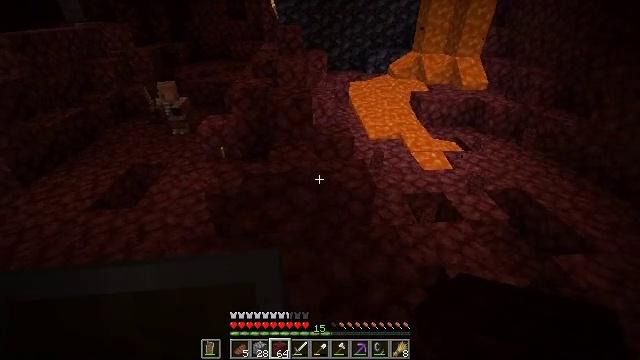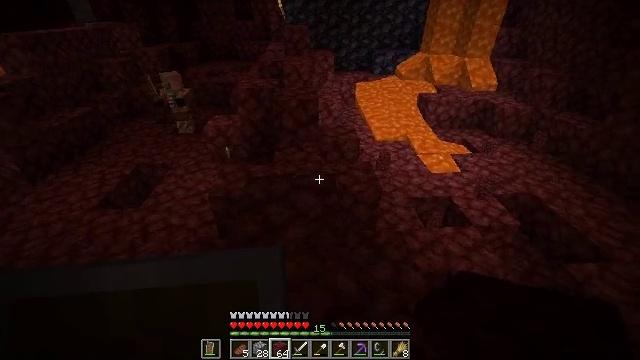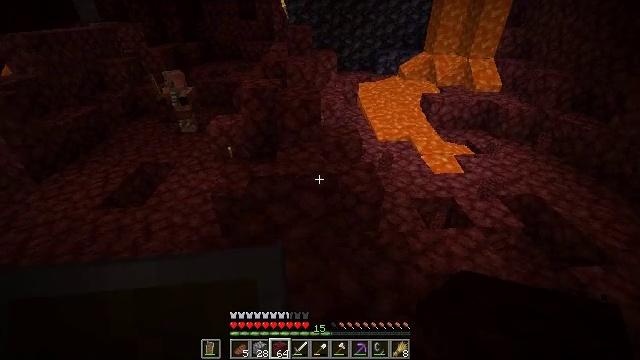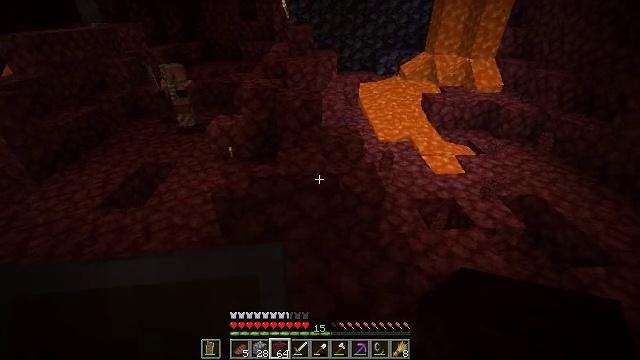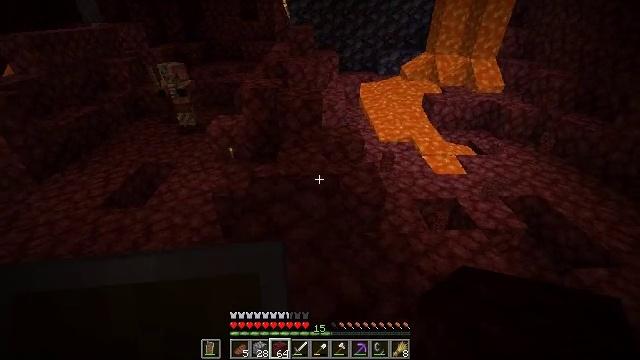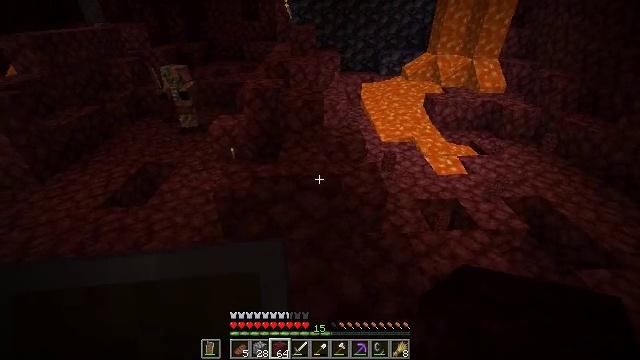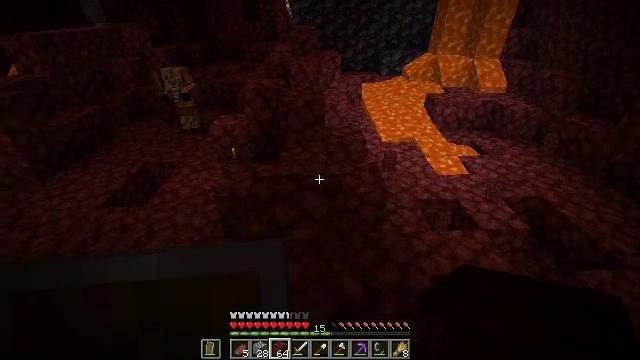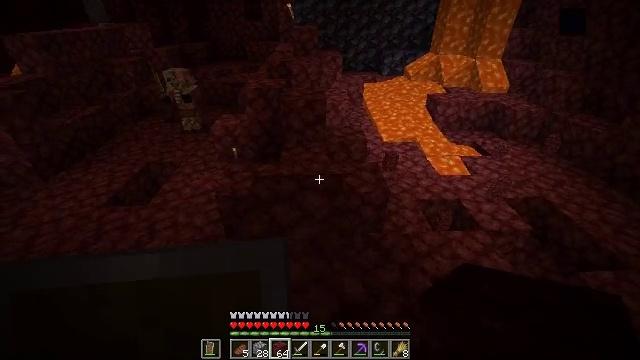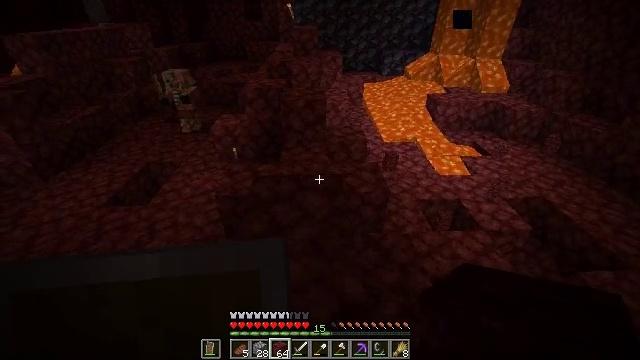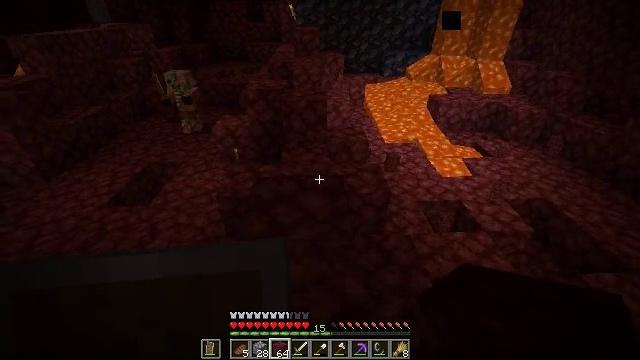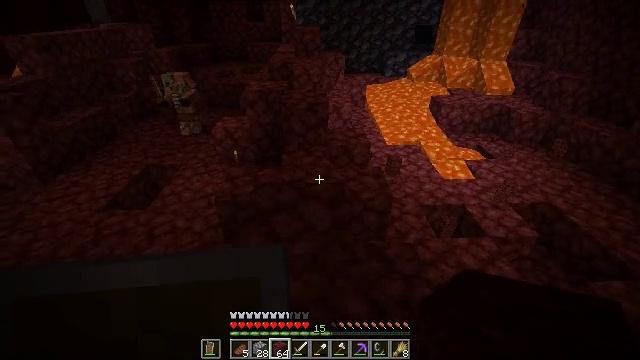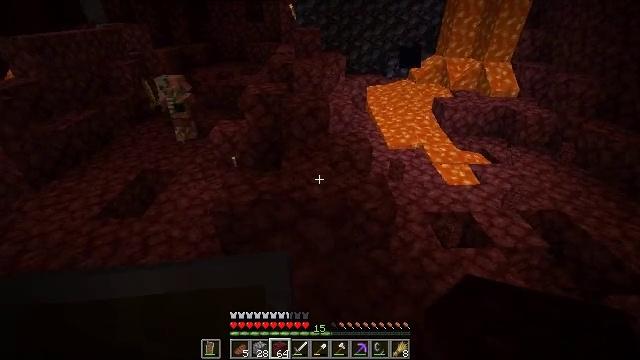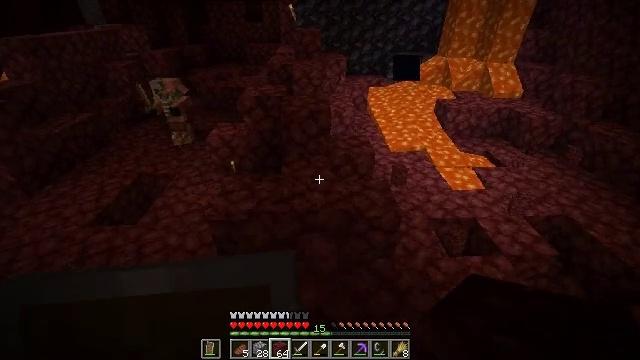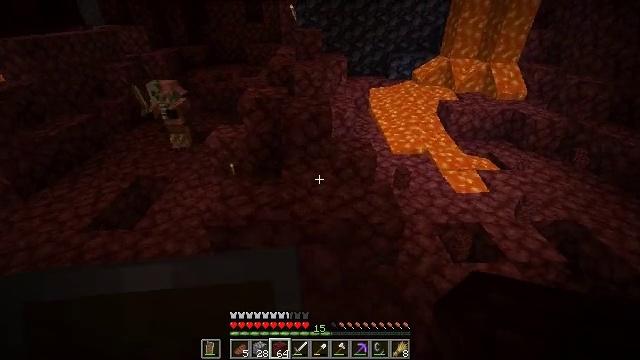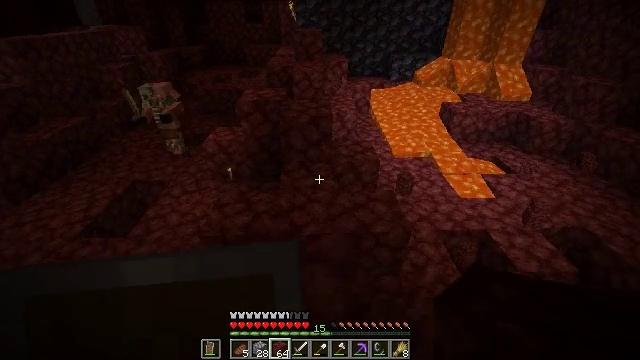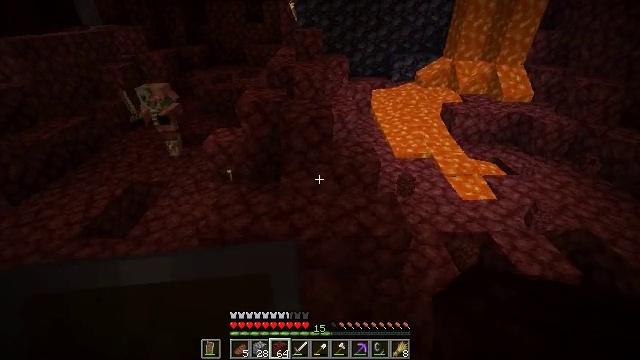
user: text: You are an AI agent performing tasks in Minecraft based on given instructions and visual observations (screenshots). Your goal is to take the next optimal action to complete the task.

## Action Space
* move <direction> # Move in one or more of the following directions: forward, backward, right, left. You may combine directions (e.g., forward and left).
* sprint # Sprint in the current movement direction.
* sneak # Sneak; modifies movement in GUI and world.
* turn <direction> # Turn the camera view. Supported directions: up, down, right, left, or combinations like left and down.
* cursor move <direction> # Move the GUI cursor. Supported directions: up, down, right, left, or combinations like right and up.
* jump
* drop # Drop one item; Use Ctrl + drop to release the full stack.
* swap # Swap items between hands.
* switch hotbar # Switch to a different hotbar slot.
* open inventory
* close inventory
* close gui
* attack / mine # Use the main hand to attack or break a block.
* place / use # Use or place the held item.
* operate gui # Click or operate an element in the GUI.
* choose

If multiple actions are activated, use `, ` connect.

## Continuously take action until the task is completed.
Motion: motion action
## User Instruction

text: craft item air
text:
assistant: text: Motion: turn left
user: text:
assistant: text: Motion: no_op
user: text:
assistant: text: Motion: no_op
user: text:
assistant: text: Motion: no_op
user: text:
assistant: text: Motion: no_op
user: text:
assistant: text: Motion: no_op
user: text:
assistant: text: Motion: no_op
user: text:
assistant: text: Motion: no_op
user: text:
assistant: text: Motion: move forward
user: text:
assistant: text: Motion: move forward
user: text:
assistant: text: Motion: move forward
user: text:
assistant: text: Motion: move forward
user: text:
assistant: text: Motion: move forward
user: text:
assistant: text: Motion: no_op
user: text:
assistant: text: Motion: no_op
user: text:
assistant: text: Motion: no_op
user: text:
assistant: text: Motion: no_op
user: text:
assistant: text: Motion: no_op
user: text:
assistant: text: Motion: no_op
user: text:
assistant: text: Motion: no_op
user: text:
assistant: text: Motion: no_op
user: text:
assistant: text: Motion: no_op
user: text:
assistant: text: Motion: no_op
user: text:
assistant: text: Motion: no_op
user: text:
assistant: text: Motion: no_op
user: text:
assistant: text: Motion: no_op
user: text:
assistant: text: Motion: no_op
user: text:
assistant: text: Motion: no_op
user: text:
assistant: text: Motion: no_op
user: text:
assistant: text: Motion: no_op